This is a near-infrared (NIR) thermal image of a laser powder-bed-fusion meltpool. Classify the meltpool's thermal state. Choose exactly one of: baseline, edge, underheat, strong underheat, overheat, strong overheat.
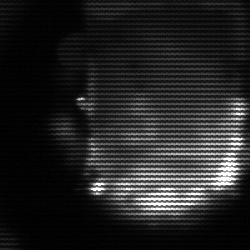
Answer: baseline